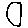
Label: circle